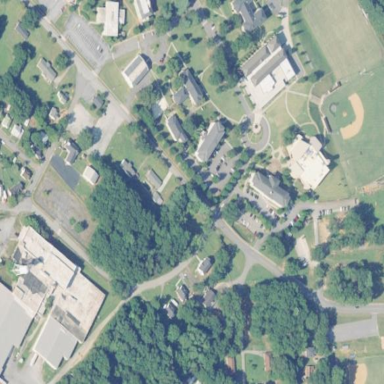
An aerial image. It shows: College.